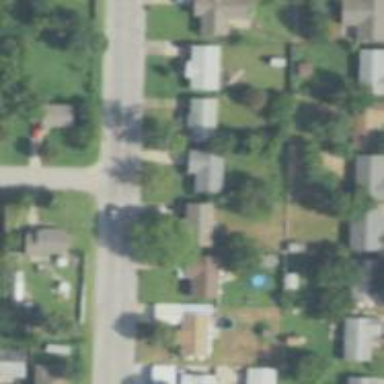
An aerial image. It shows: Neighborhood.